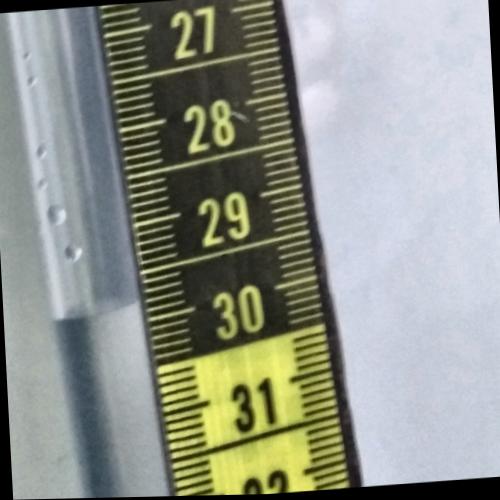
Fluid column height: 29.8 cm